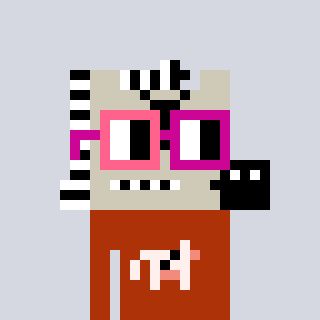
a pixel art character with square pink and red glasses, a zebra-shaped head and a hotbrown-colored body on a cool background